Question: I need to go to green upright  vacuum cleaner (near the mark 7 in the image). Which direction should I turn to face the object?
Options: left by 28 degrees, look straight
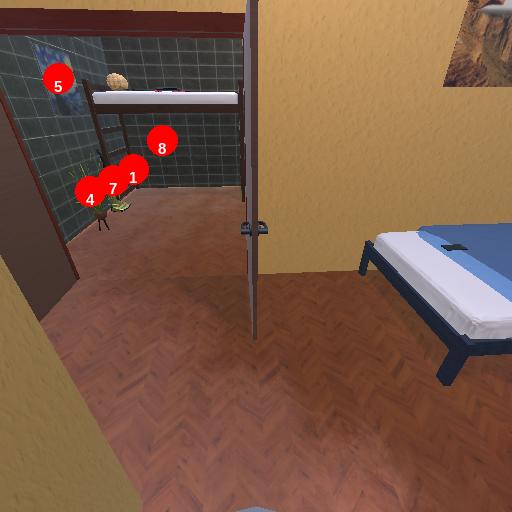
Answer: left by 28 degrees